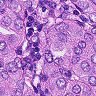
Metastatic tissue present: yes